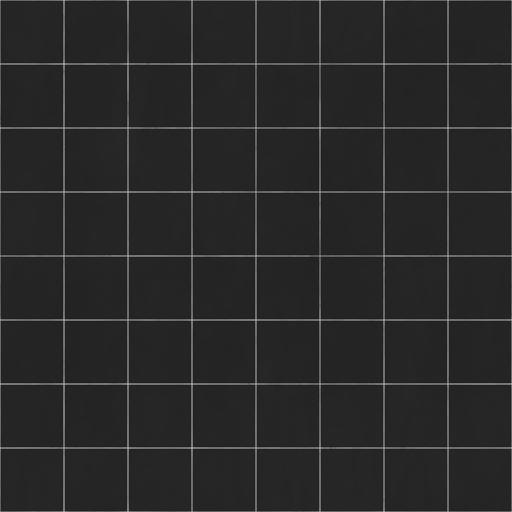
Tags: black tiled tiles